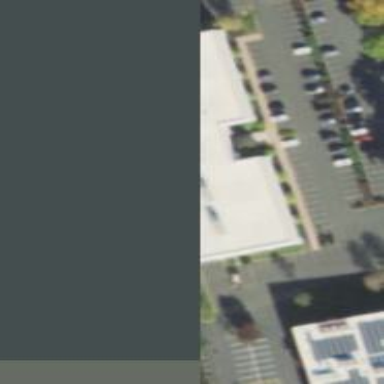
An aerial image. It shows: Building with flat roof.